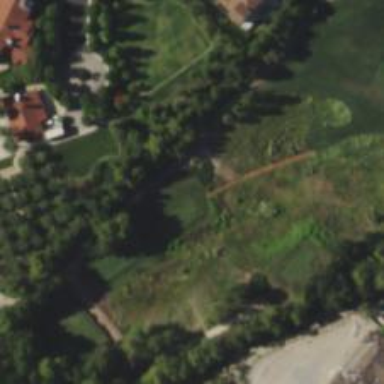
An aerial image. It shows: Rough grassy area used for golf.